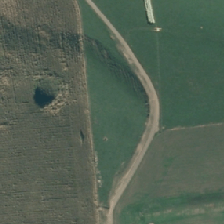
Land cover: shortrotation_cropland